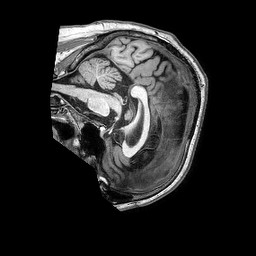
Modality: T1w
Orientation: sagittal
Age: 62
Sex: male
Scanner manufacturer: philips
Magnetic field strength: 3 T
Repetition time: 0.006733 s
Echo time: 0.003072 s